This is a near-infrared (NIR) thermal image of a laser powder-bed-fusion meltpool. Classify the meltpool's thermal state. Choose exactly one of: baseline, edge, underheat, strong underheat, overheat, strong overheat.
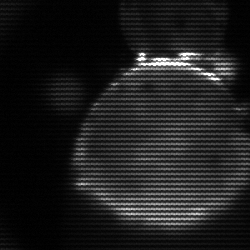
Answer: edge